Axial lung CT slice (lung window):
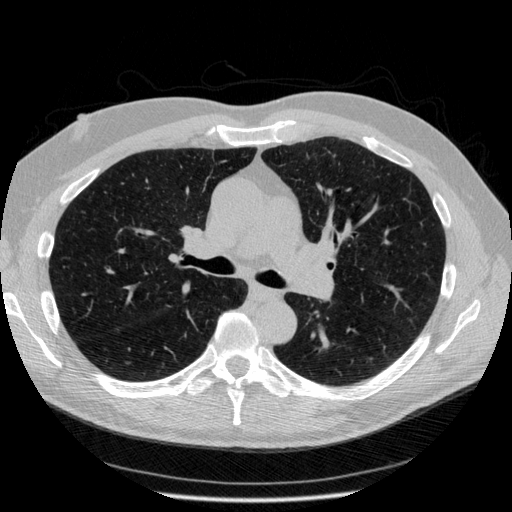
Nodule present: no